Question: I'm writing a script to send a template for work, but I normally send messages as our team mailer for visibility within my team. Most of it is working as expected, but I am missing the mail-from action or I'm doing something wrong. Normally I just select the alternate sender in Outlook when I craft the message from the "FROM" drop-down menu.

Something like:
'''
newMail.From = "mailer@my.org"
'''
Simplified version of what I'm working with to send an HTML body:
'''
import win32com.client
olMailItem = 0x0
obj = win32com.client.Dispatch("Outlook.Application")
newMail = obj.CreateItem(olMailItem)
newMail.Subject = "the subject"
#newMail.Body = "body text"
newMail.HTMLBody = """<a href="https://google.com">Google Link</a>"""
newMail.To = "customer@example.org"
#newMail.CC = 'Bob'
#attachment1 = "c:\mypic.jpg"
#newMail.Attachments.Add(attachment1)
newMail.Send()
'''
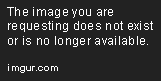
Answer: I found it:
'''
newMail.SentOnBehalfOfName = "mailer@company.com"
'''
That allowed me to send the message as our mailing list using my user profile.